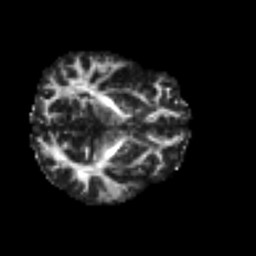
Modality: FA
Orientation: axial
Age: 32
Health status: ill
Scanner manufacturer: philips
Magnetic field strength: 3 T
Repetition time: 9 s
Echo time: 0.127 s